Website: lowes
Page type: delivery-shipping
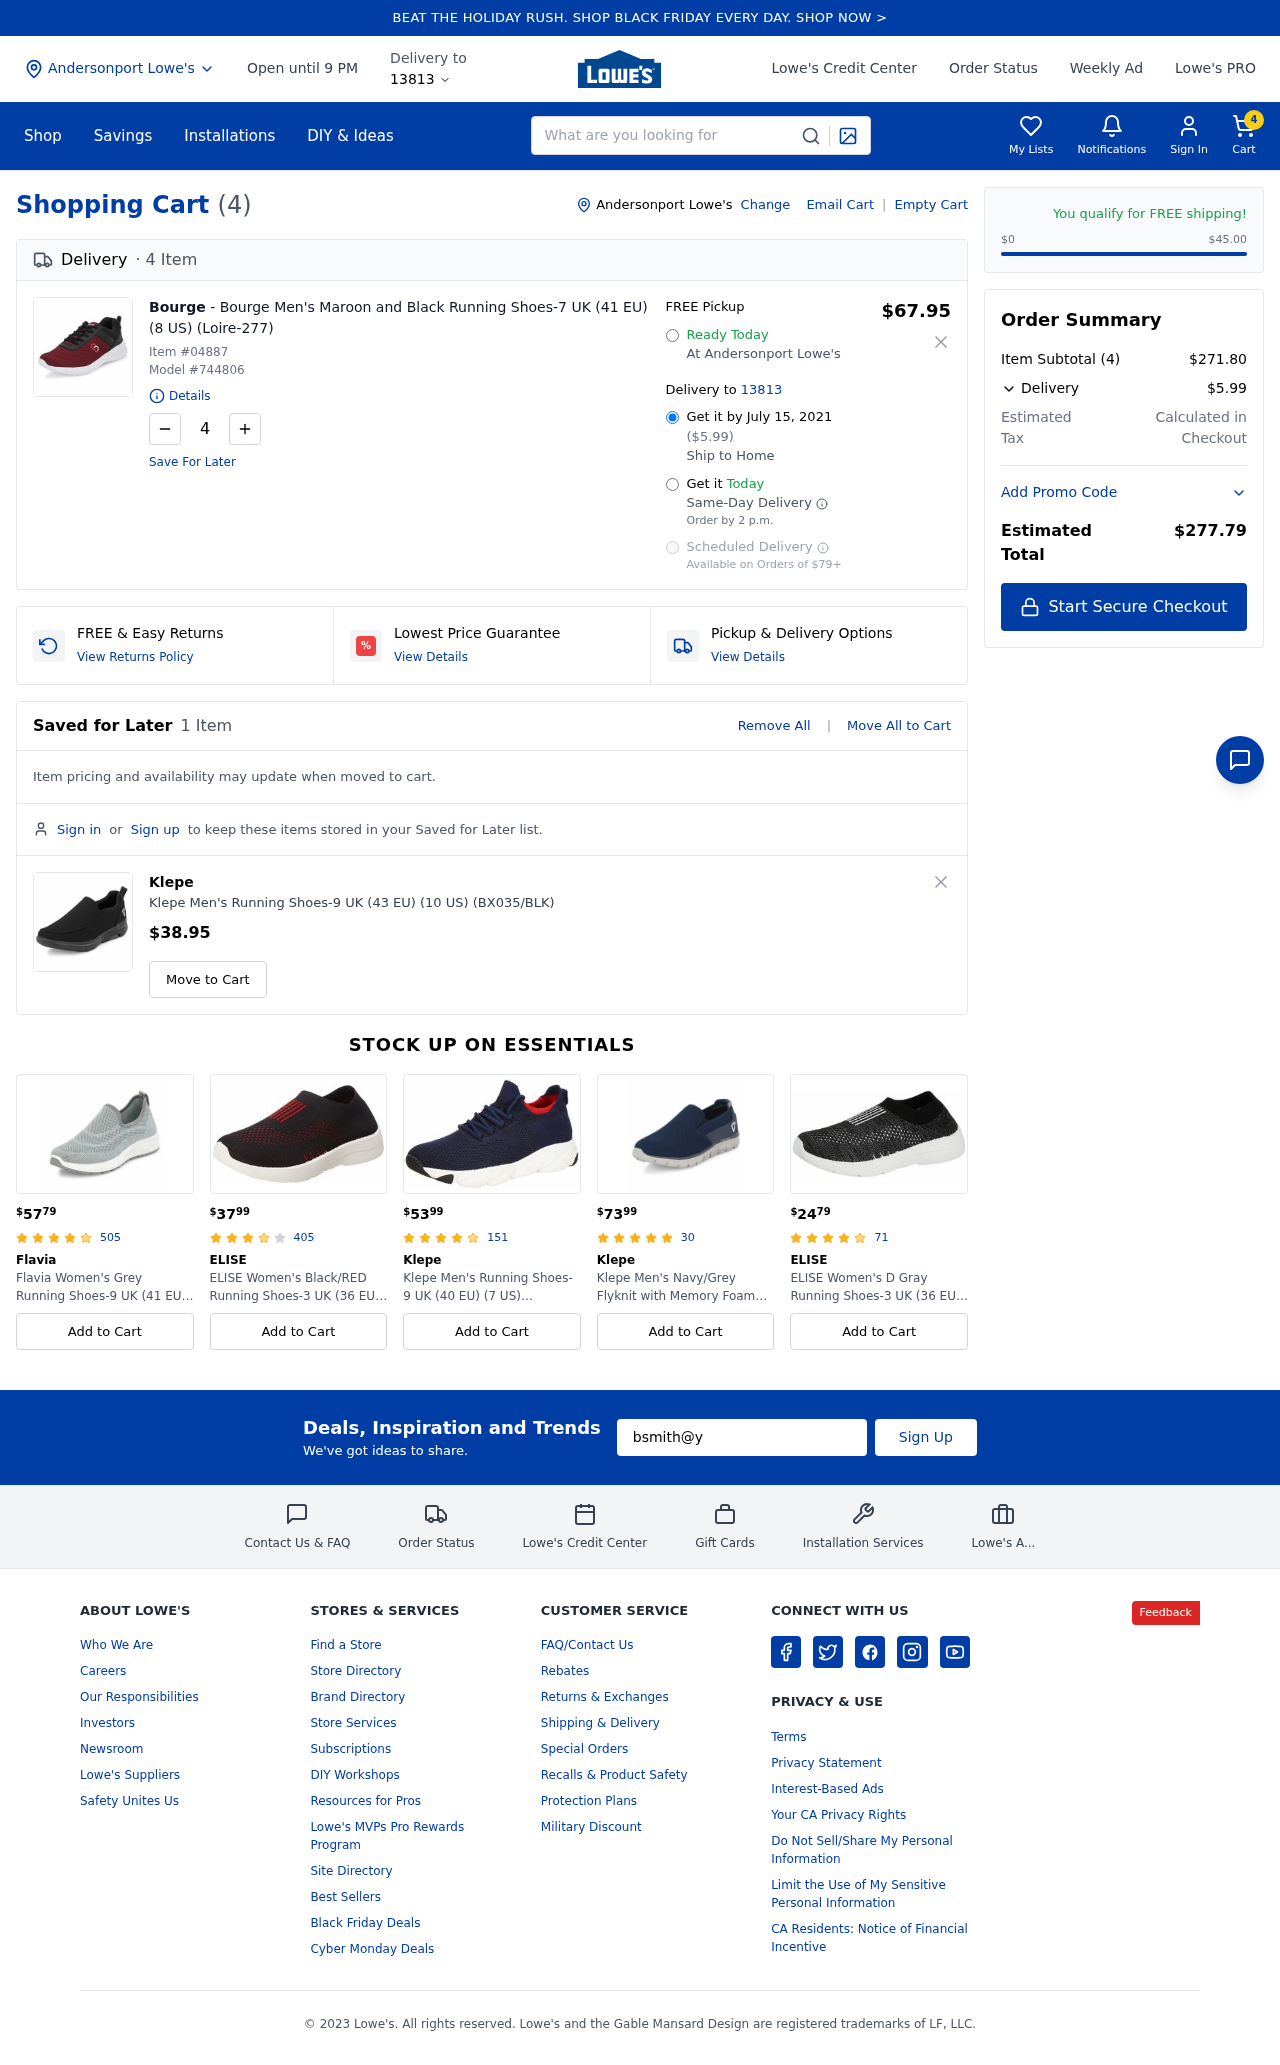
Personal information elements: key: PII_CITY
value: Andersonport
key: PII_EMAIL
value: bsmith@yahoo.com
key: PII_POSTCODE
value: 13813
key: PII_CITY2
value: Andersonport
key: PII_CITY3
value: Andersonport
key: PII_POSTCODE_FULL
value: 13813
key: PII_POSTCODE_NUMERIC
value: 13813
Product elements: key: PRODUCT1_BRAND
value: Bourge
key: PRODUCT1_NAME
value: Bourge Men's Maroon and Black Running Shoes-7 UK (41 EU) (8 US) (Loire-277)
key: PRODUCT1_PRICE
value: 67.95
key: PRODUCT1_QUANTITY
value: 4
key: PRODUCT2_BRAND
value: Klepe
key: PRODUCT2_NAME
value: Klepe Men's Running Shoes-9 UK (43 EU) (10 US) (BX035/BLK)
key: PRODUCT2_PRICE
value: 38.95
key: PRODUCT1_ITEM_NUMBER
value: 04887
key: PRODUCT1_MODEL_NUMBER
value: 744806
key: PRODUCT3_PRICE
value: $5779
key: PRODUCT3_NUM_RATINGS
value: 505
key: PRODUCT3_BRAND
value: Flavia
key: PRODUCT3_NAME
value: Flavia Women's Grey Running Shoes-9 UK (41 EU) (10 US) (FKT/SP021/GRY)
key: PRODUCT4_PRICE
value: $3799
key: PRODUCT4_NUM_RATINGS
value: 405
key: PRODUCT4_BRAND
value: ELISE
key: PRODUCT4_NAME
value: ELISE Women's Black/RED Running Shoes-3 UK (36 EU) (4 US) (EVAR-SP20-1)
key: PRODUCT5_PRICE
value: $5399
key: PRODUCT5_NUM_RATINGS
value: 151
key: PRODUCT5_BRAND
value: Klepe
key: PRODUCT5_NAME
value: Klepe Men's Running Shoes- 9 UK (40 EU) (7 US) (KP0312/NVY)
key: PRODUCT6_PRICE
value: $7399
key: PRODUCT6_NUM_RATINGS
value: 30
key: PRODUCT6_BRAND
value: Klepe
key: PRODUCT6_NAME
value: Klepe Men's Navy/Grey Flyknit with Memory Foam Running Shoes-7 UK (41 EU) (8 US) (CE-1336/NVYGRY)
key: PRODUCT7_PRICE
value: $2479
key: PRODUCT7_NUM_RATINGS
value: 71
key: PRODUCT7_BRAND
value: ELISE
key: PRODUCT7_NAME
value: ELISE Women's D Gray Running Shoes-3 UK (36 EU) (4 US) (EVAR-SP20-1)
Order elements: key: ORDER_NUM_ITEMS
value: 4
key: ORDER_DELIVERY_DATE
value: July 15, 2021
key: ORDER_SHIPPING_COST
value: $5.99
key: ORDER_SUBTOTAL
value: $271.80
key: ORDER_TOTAL
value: $277.79
Search elements: key: HEADER_SEARCH
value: What are you looking for